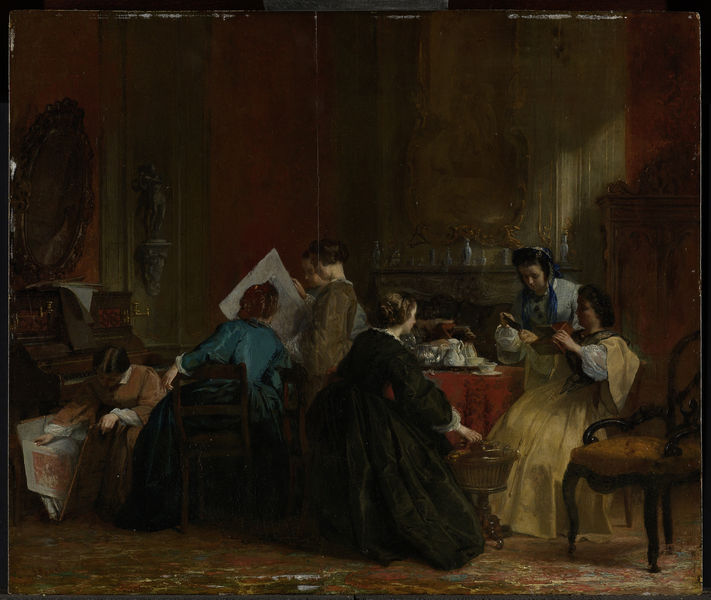
Titel: Damesgezelschap bekijkt stereoscoopfoto's
Künstler: Jacob Spoel
Standort: Amsterdam
Institution: Rijksmuseum
Schlagwörter: blau, dunkel, gemälde, gruppe, schatten, frauen, gelb, sitzen, damen, frau, kleid, kleider, raum, schwarz, stuhl, türkis, zimmer, rot, malerei, trinken, barock, bild, innenraum, niederlande, tischtuch, kelch, sessel, innen, genre, kamin, kanne, bilder, klatsch, salon, lesen, tee, rüschen, porzellan, geschirr, zeitung, treffen, kunst, tassen, karte, malerisch, bidermeier, beschäftigung, tratsch, roter salon